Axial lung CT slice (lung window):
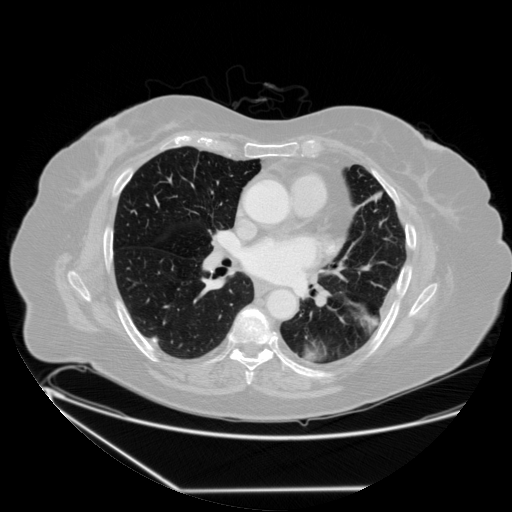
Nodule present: no